Question: I am constantly getting the famous "" error, and when I run the Windows Task Manager to kill the process, I can see two instances of 'adb.exe' running simultaneously.
I have Eclipse and Android Studio installed and both use the same SDK, if that matters.
Now when I kill both the instances of the 'adb.exe' the process, and then restart adb by 'adb start-service' from command prompt and get the message something like 'deamon started successfully.
But then when I start Android Studio again, I face the same problem.
'adb.exe'
PS I am trying to use genymotion as the simulator, if that matters. And I am using Windows 7 64 bit.

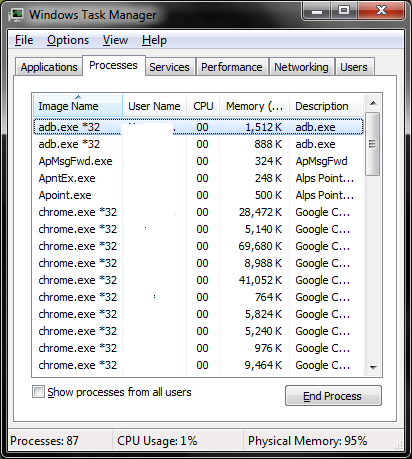
Answer: As said by AAverin, take a look here : <URL>
You just need to change the adb settings (user android-sdk in place of genymotion)